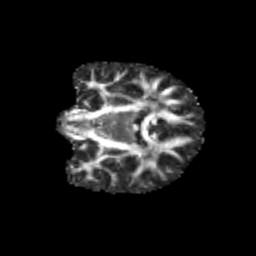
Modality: FA
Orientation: coronal
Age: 11
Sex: male
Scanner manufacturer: siemens
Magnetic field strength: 3 T
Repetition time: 3.8 s
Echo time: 0.07 s